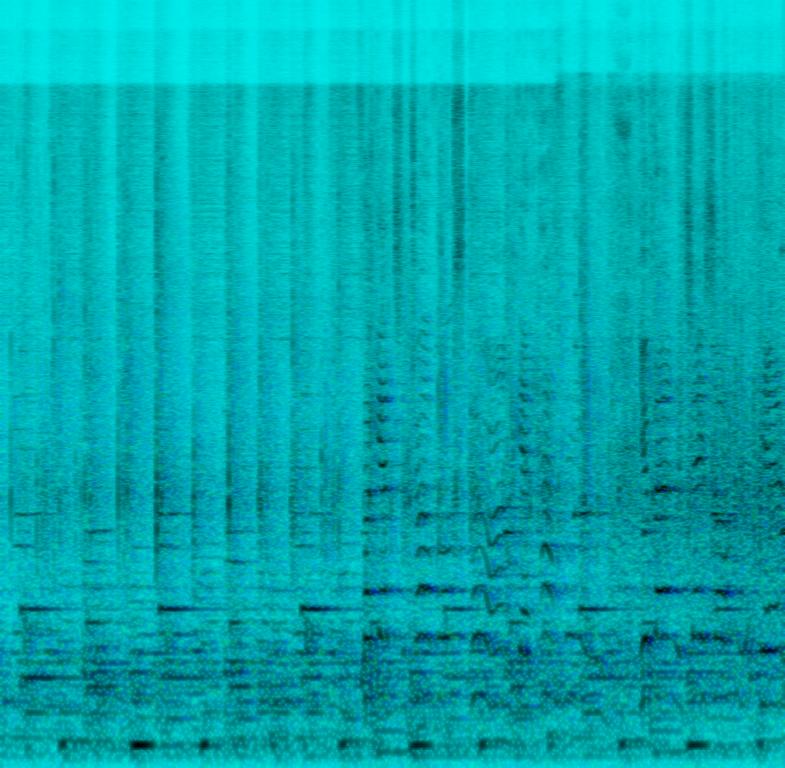
The low quality recording features a live performance of shoe tapping over a jazz song that consists of passionate female vocal singing over smooth bass and groovy key chords. There are crowd clapping sounds in the background. The actual sounds of shoe tappings is widely spread in the stereo image and it is reverberant, as it was probably performed in a huge space.